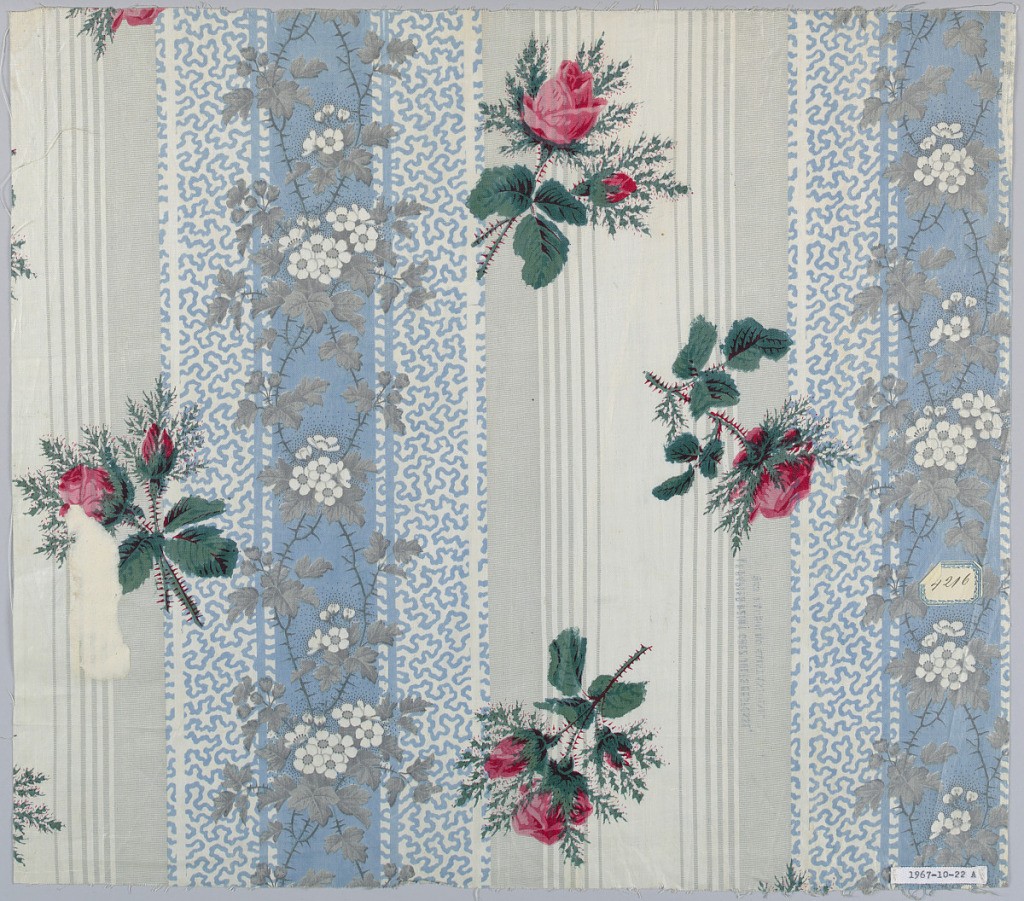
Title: Textile
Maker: Schwartz-Huguenin
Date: mid-19th century
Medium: cotton Technique: printed by engraved roller and block printed; highly glazed
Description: A) Thin cotton, ground striped in grey, white and blue with vernicular pattern in blue. Detached rose sprays, red with green foliage; blue stripes over-printed in vine sprays in grey sprays in grey and small white flowers. Floral patterns roller printed; ground by so-called ''molette.'' Piece highly glazed.